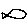
Label: fish